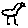
Label: bird